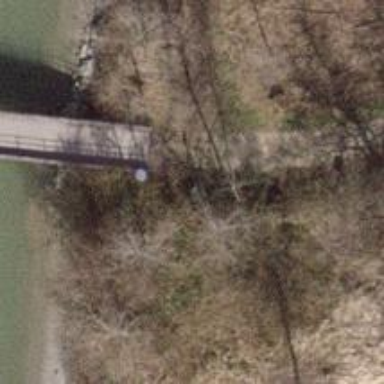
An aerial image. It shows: Concrete path on bridge.